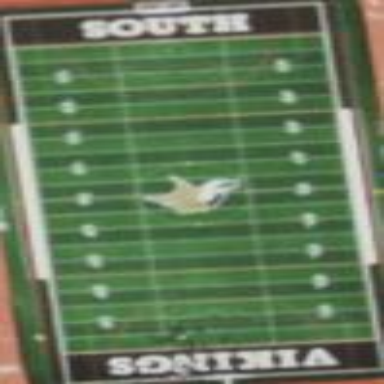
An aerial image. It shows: American football pitch with artificial turf surface for leisure land.